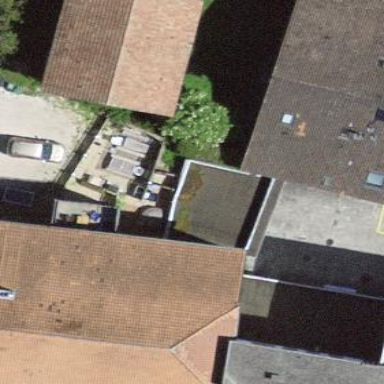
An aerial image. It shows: Garage.